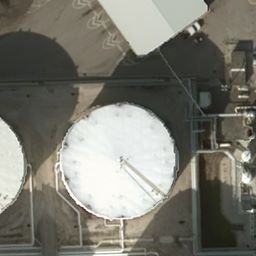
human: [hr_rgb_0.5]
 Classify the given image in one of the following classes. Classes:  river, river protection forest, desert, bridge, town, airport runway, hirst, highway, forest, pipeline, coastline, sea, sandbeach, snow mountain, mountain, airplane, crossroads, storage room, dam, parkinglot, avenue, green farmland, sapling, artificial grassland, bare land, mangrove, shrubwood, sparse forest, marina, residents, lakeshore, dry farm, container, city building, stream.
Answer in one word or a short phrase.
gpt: storage room